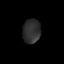
Tissue: lung
Cell type: Epithelial cells
Senescence score: 0.1142
Nuclear area (px): 425
Mean DAPI intensity: 46.106